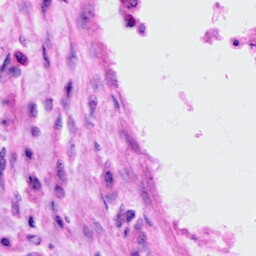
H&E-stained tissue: Cervix